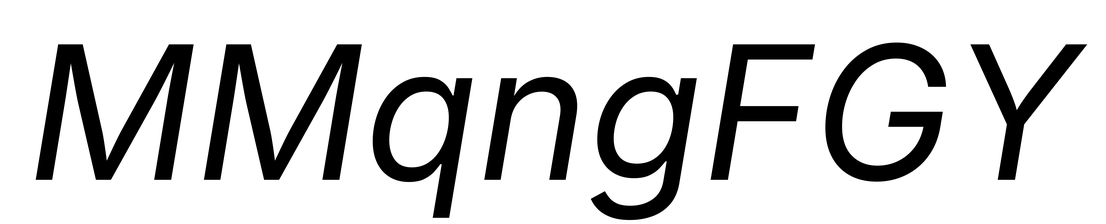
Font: Inter-Italic_Italic